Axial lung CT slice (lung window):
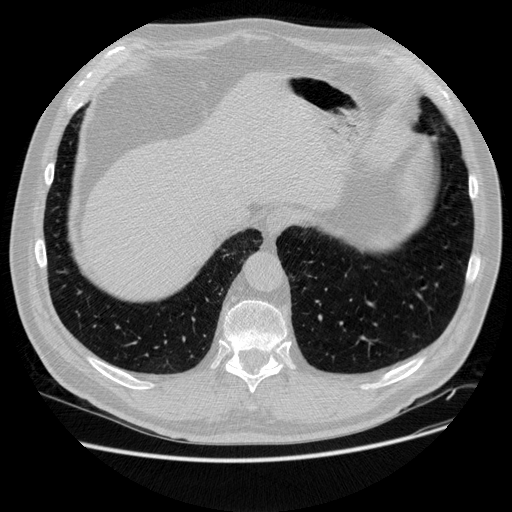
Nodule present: no